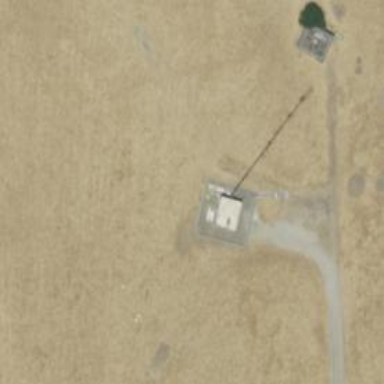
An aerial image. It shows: Communication mast tower.